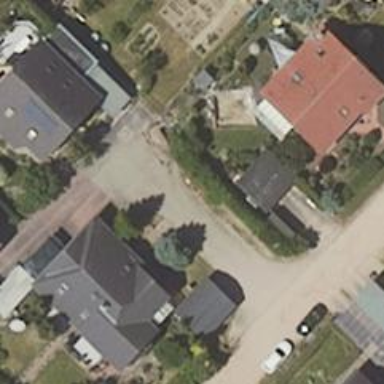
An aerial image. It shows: Living street.